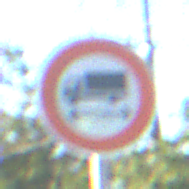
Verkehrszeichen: TatsaechlicheLaenge
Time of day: MorningAfternoon
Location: Outdoor (Urban)
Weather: Clear
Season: NotSpecified
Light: Natural